Question: Would like to have a column range searched for specific text ("REASON") and when found, have that entire cell content be filled onto a range of different cells.
This is done until a new "REASON" is found - in which case this cell content will be copied accordingly like before.
This is before result:
<URL>
... and expected result, with filled text in J column

Thanks guys, been messing with this but not sure where to go from here:
'''
Sub AddSus()
Dim SrchRng As Range, cel As Range
Set SrchRng = Range("g1:g60")
For Each cel In SrchRng
If InStr(1, cel.Value, "REASON") > 0 Then
cel.Offset(1, 0).Value = cel.Value
End If
Next cel
End Sub
'''
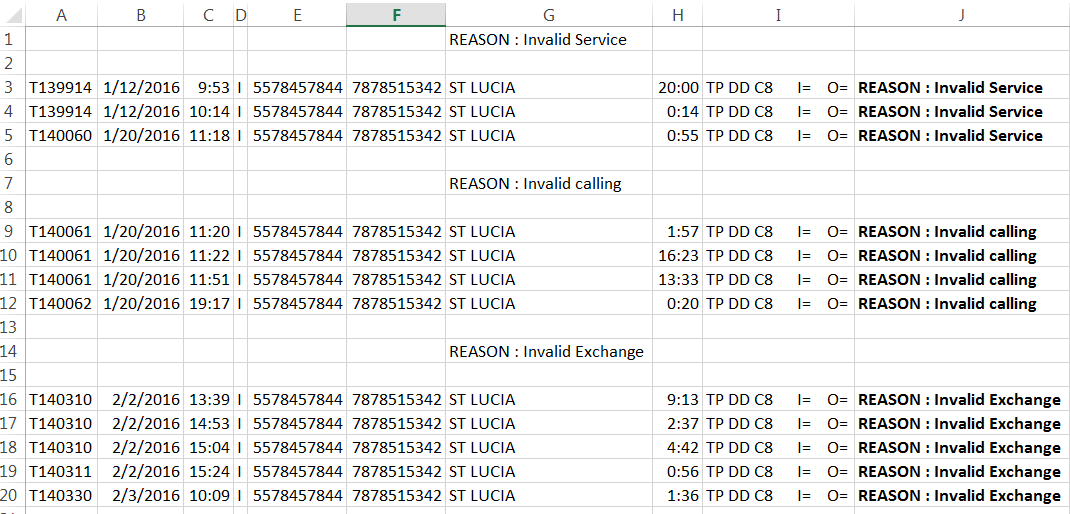
Answer: There's a few things wrong with this. As you iterate through 'cel in SrchRng' your conditional is checking the value of that cel to contain "REASON". This is not what you want. What you are essentially doing is checking for the "REASON" string and saying all entries below this, until the next reason, should be true for a conditional to populate column J.
Lets, briefly, run through the logic of a single cell to illustrate why your code was not doing what you wanted:
In cell G3, you check to see if it contains the "REASON" string. It does not, so there is no assignment of any value anywhere. The following will do what you want:
'''
Sub AddSus()
Dim SrchRng As Range, cel As Range, reasonString As String
Set SrchRng = Range("g1:g60")
For Each cel In SrchRng
If InStr(1, cel.Value, "REASON") > 0 Then
reasonString = cel.Value
ElseIf cel.Value <> "" Then
cel.Offset(0, 3).Value = reasonString
End If
Next cel
End Sub
'''
Minor note but if you are in column G and you want to populate column J, the offset should be '.offSet(0,3)'.